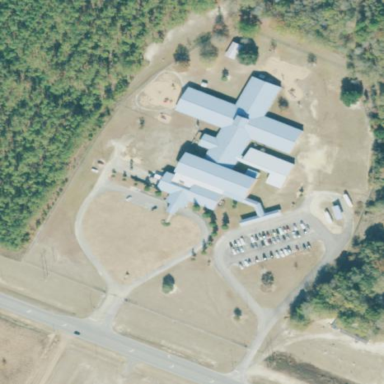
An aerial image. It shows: School.